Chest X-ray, PA view. Patient: 21 years old, sex F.
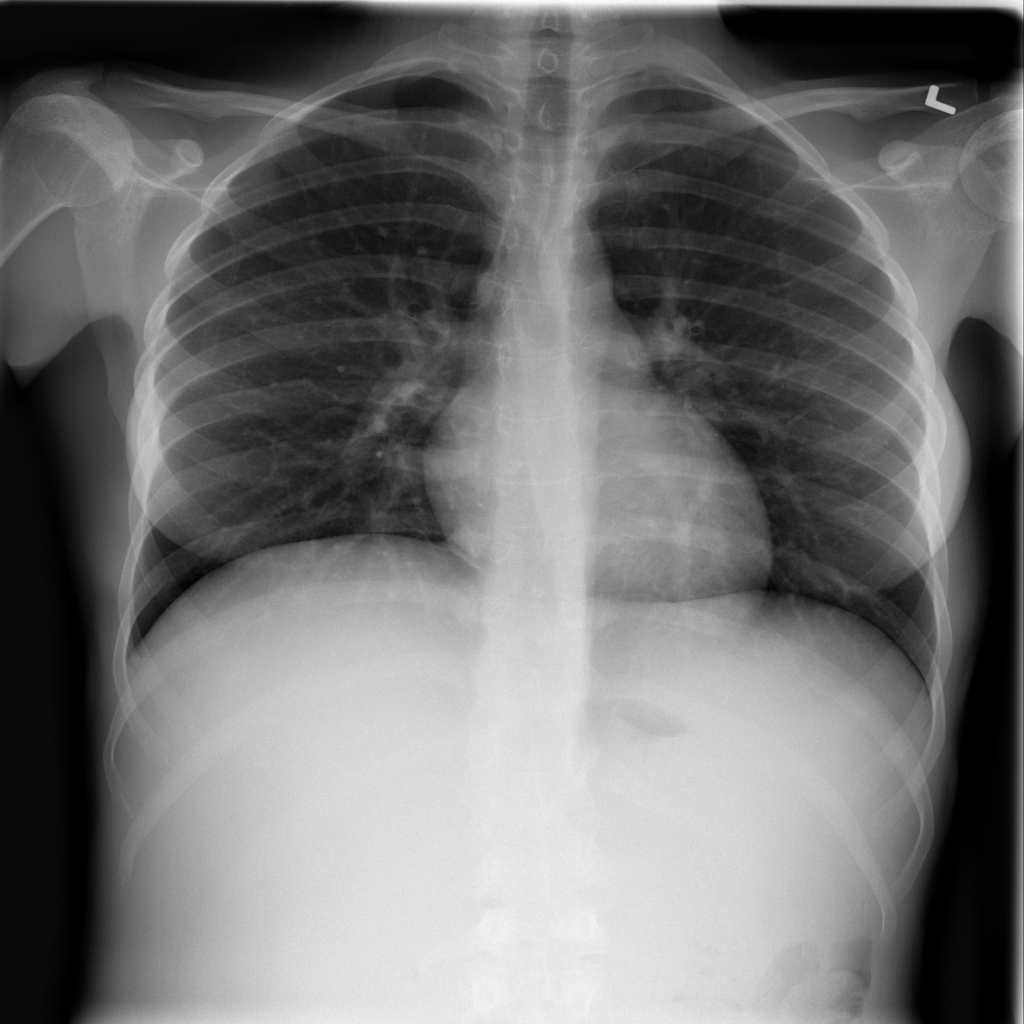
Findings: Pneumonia